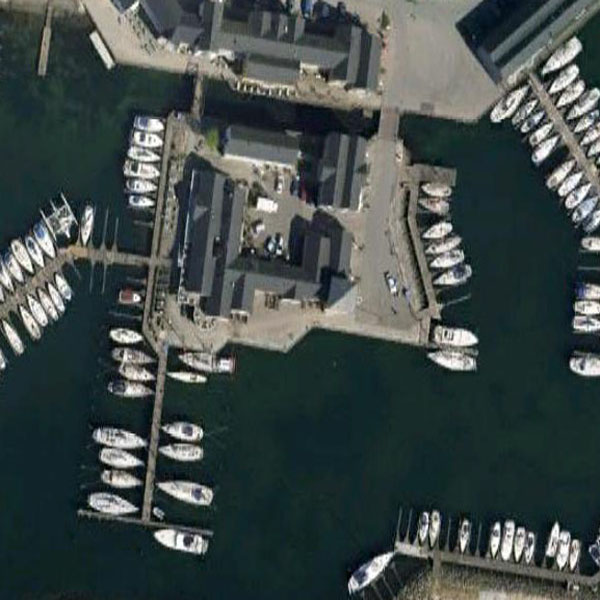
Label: Port